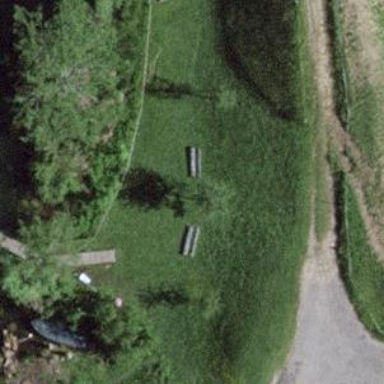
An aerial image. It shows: Bench.